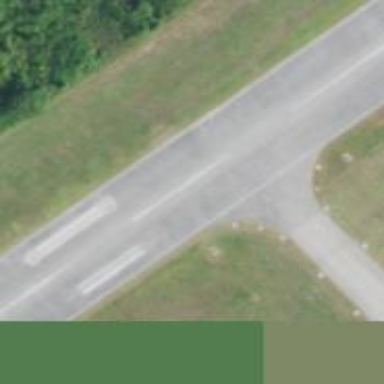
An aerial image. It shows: Image of taxiway at airport.